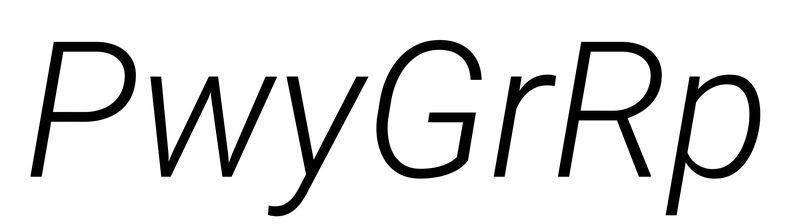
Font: Roboto-Italic_Light_Italic